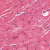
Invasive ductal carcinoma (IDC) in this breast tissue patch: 0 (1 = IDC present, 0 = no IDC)